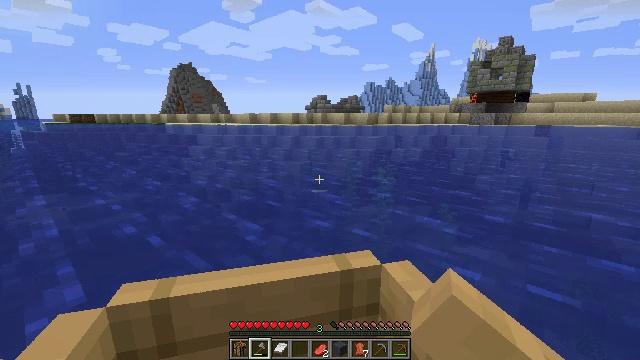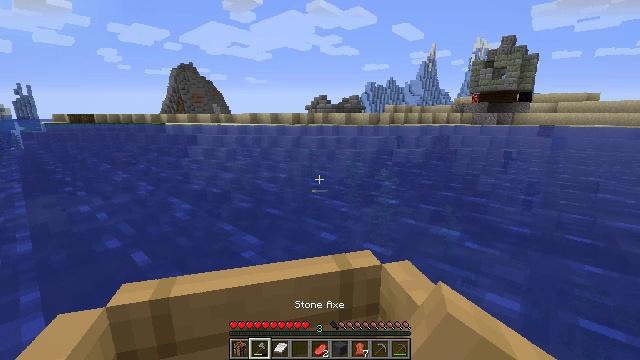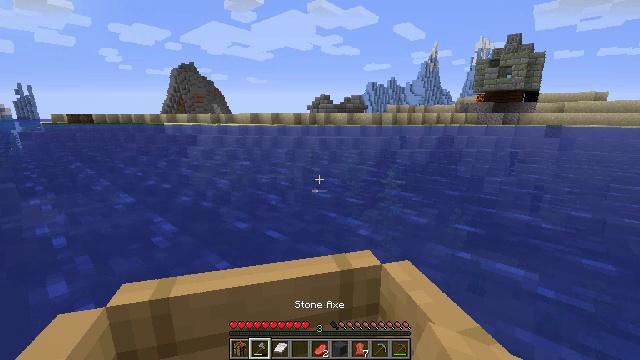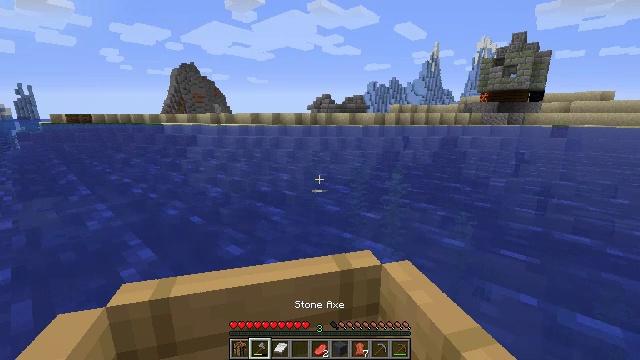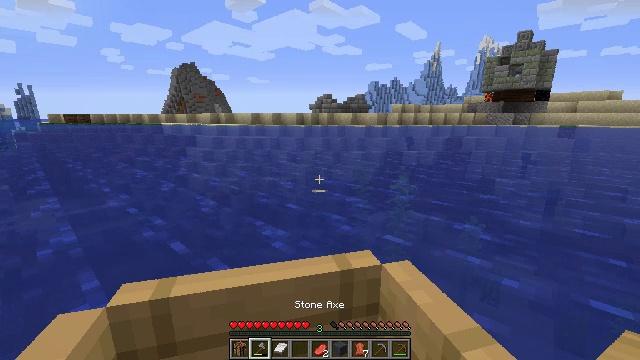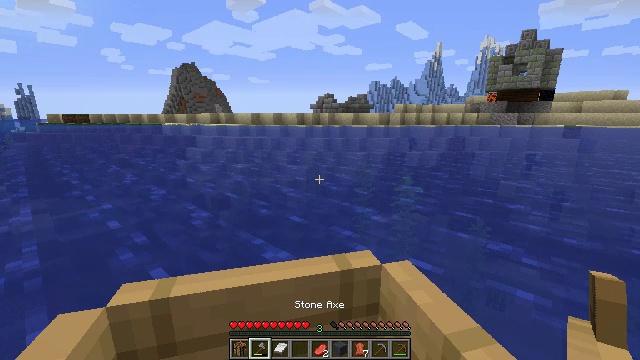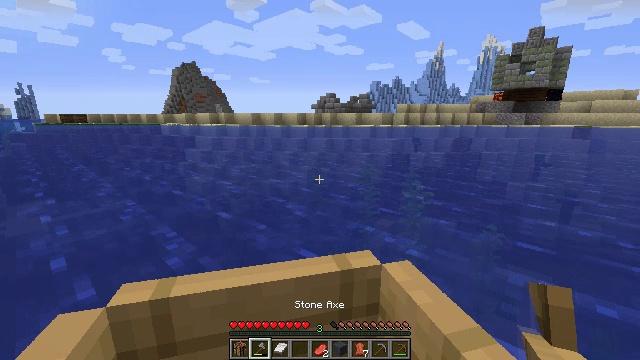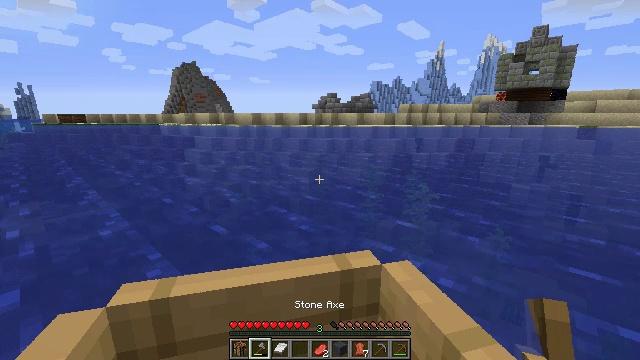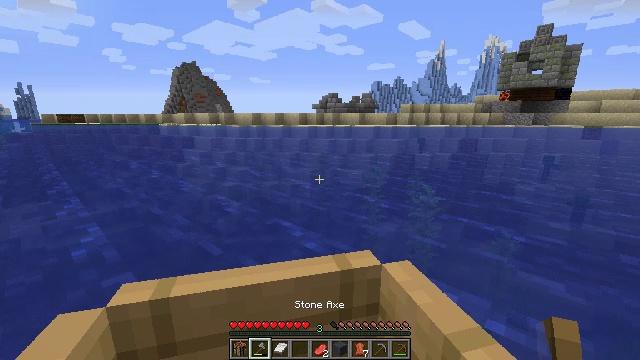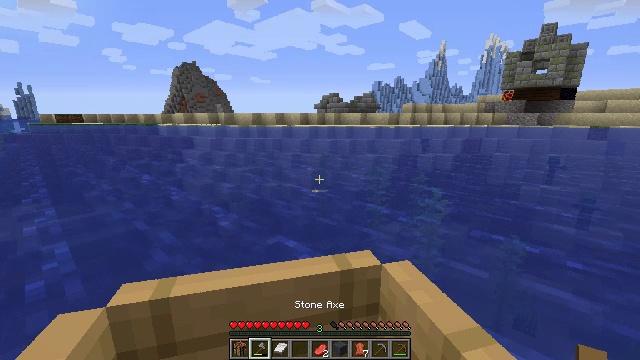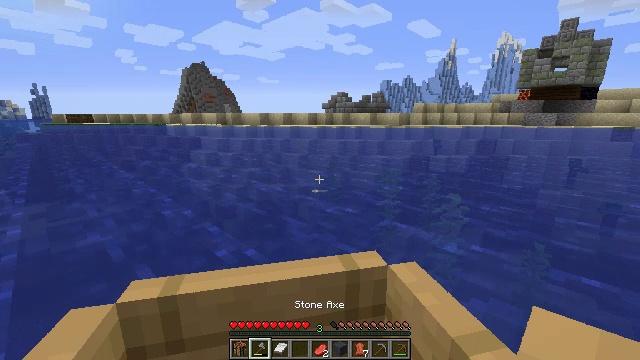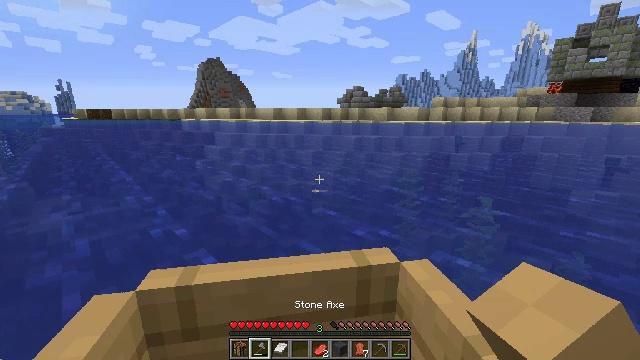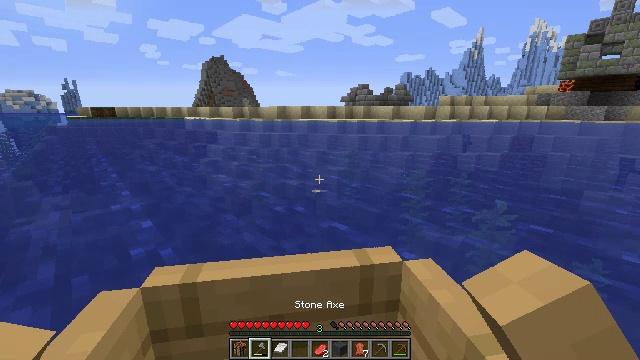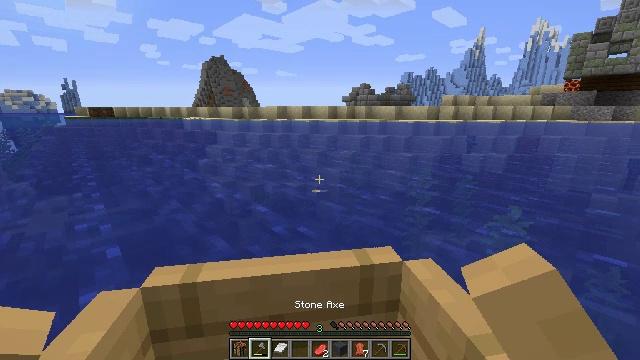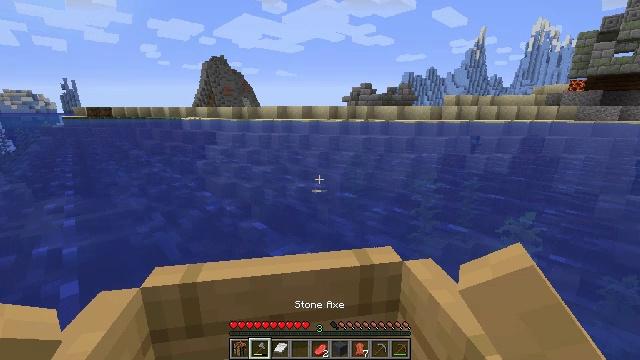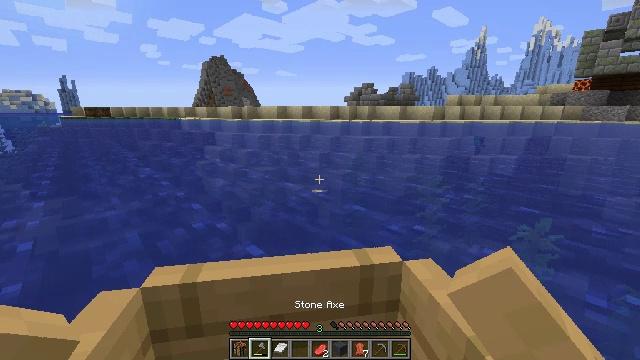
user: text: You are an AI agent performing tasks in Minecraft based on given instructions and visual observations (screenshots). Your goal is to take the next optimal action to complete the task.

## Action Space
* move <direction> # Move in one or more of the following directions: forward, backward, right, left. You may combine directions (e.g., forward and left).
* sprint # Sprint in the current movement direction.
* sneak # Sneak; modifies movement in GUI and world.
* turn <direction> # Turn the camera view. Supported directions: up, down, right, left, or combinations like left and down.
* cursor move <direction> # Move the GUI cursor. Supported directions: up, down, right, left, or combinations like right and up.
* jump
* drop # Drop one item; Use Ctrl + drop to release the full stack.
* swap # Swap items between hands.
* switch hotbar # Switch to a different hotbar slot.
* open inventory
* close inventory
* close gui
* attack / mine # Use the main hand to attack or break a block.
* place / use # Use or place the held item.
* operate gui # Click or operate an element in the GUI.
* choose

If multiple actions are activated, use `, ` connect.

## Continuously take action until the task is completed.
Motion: motion action
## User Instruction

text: Gather chiseled stone bricks from ruins.
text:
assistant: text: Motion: move forward, switch to hotbar 2
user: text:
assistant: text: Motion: move forward
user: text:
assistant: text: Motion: move forward
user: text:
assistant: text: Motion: move forward
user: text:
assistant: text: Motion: move forward
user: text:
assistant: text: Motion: move forward
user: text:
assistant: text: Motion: move forward
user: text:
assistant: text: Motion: move forward
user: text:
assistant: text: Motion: move forward
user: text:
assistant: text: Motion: move forward, turn left
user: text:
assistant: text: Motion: move forward, turn left and down
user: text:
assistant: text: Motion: move forward
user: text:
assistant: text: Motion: move forward
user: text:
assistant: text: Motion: move forward
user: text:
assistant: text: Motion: move forward
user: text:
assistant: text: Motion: move forward
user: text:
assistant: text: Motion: move forward
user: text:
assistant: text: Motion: move forward
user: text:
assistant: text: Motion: move forward
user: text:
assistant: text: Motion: move forward
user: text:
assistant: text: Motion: move forward
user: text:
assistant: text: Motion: move forward
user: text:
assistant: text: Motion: move forward
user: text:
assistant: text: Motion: move forward
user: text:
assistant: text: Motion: move forward, turn left
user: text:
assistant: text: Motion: move forward
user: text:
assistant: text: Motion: move forward
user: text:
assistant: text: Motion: move forward
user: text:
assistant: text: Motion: move forward
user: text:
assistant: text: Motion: move forward